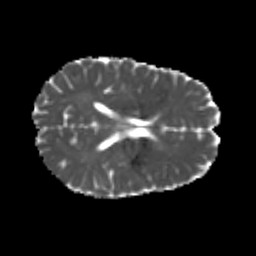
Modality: MD
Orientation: axial
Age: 25
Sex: female
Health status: healthy
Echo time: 0.074 s